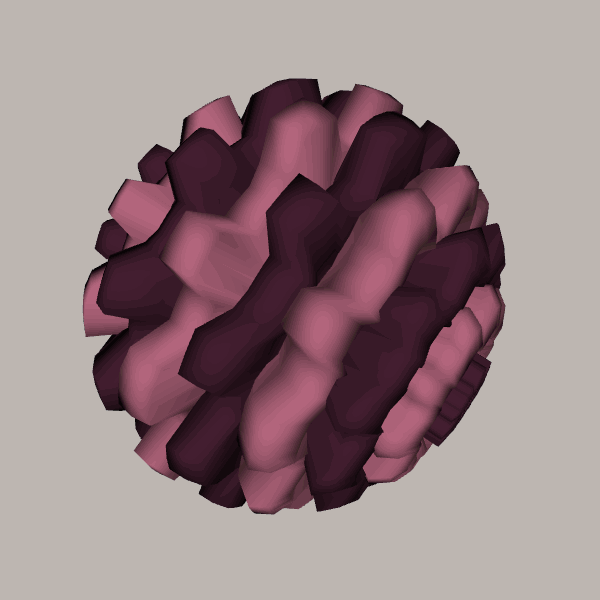
Background: light